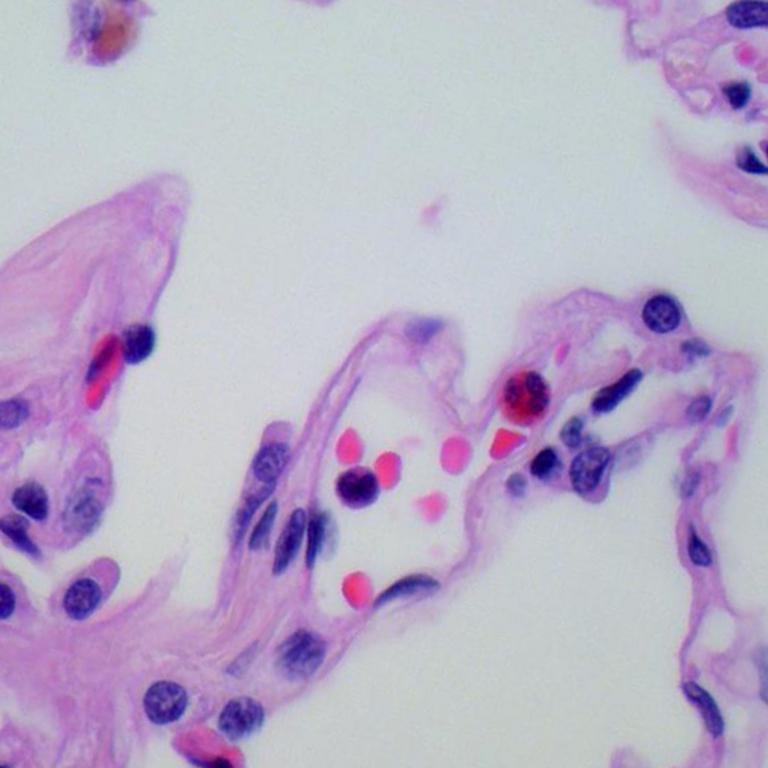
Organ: lung
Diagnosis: benign